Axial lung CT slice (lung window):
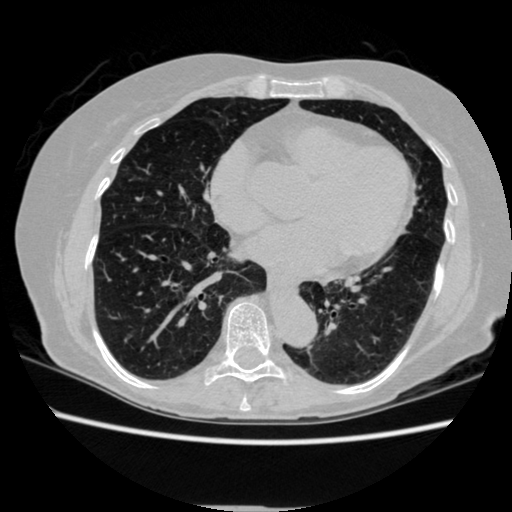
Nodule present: no